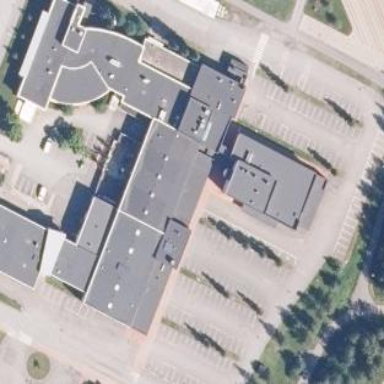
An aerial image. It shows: School building.